Question: I'm doing some small experiments based on <URL>.
I am doing this research in Google Chrome's debugger and here comes the hard part.

I get the fact that I can't delete local variables (since they are not object attributes). I get that I can 'read out' all of the parameters passed to a function from the array called 'arguments'. I even get it that I can't delete and array's element, only achieve to have 'array[0]' have a value of undefined.
Can somebody explain to me what 'undefined x 1' means on the embedded image?
And when I overwrite the function 'foo' to return the 'arguments[0]', then I get the usual and 'normal' undefined.
This is only an experiment, but seems interresting, does anybody know what 'undefined x 1' refers to?
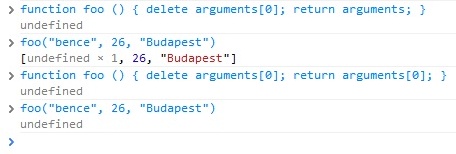
Answer: That seems to be Chrome's new way of displaying uninitialized indexes in arrays (and objects):
'''
> Array(100)
[undefined x 100]
'''
Which is certainly better than printing '[undefined, undefined, undefined,...]' or however it was before.
Although, if there is only one 'undefined' value, they could drop the 'x 1'.